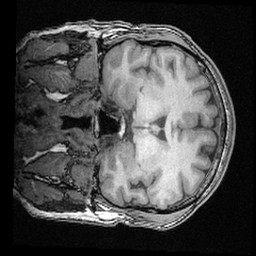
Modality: T1w
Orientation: coronal
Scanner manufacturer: ge
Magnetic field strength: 3 T
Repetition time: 0.008572 s
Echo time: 0.003384 s